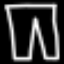
Label: pants